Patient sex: M
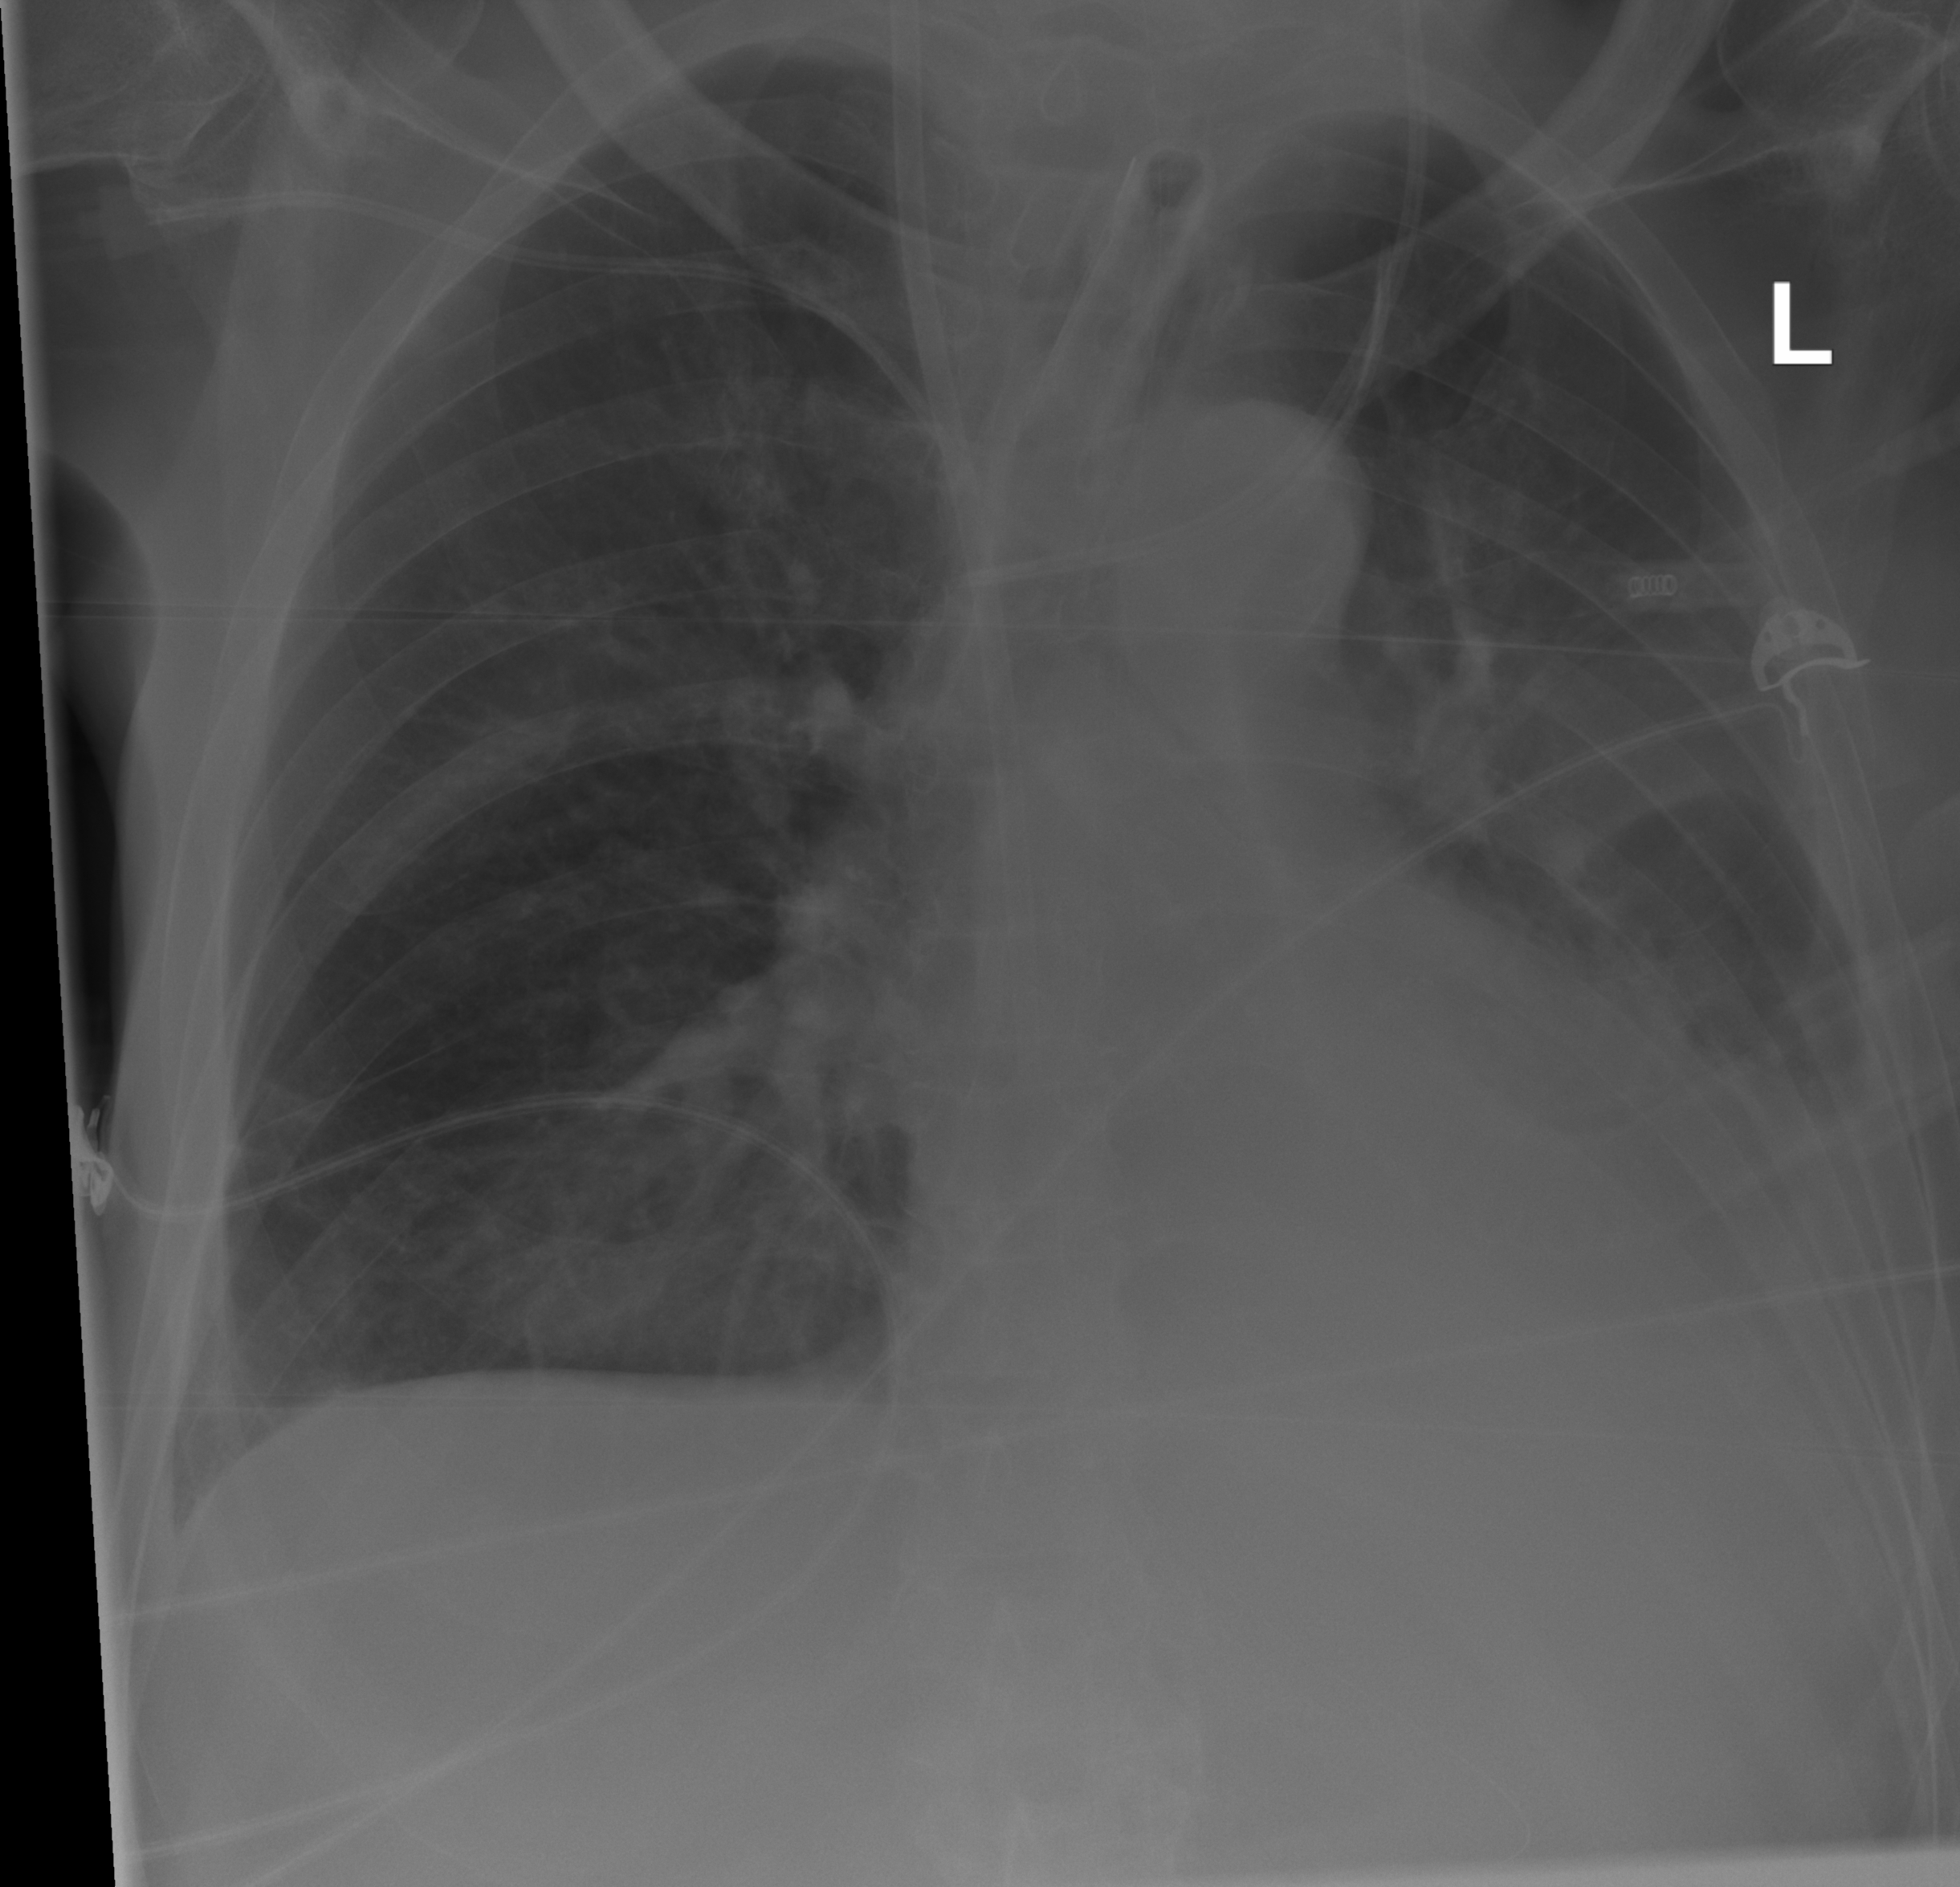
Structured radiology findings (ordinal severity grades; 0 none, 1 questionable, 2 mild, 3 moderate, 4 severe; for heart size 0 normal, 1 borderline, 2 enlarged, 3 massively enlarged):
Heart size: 1
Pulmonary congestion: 0
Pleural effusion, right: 0
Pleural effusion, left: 3
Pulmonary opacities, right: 2
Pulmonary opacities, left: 2
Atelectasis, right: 2
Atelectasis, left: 2